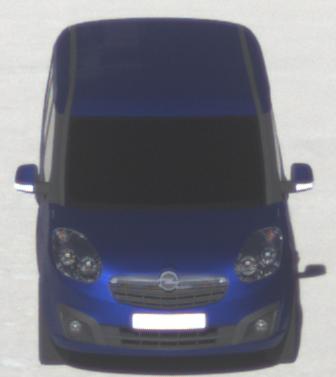
Make: Opel
Model: Combo Combi L1H1 1.4
Detailed model: Combo (D) Combi
Model produced from: 2012/01
Model produced until: 2013/11
Doors: 5
Color: blue
Road condition: dry road
Daytime: morning or afternoon
Contrast: high contrast